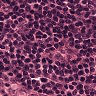
Metastatic tissue present: no